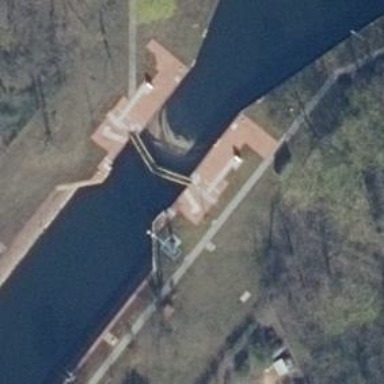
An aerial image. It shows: Canal with lock obstacle.